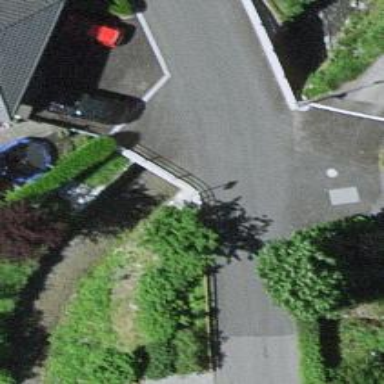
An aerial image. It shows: Bus stop with stop position for public transport.